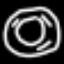
Label: donut